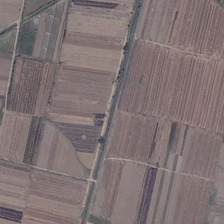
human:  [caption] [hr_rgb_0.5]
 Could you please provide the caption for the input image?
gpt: many different colors of farmland are separated by farm track .

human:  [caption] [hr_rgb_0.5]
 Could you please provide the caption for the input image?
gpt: here is a farmland divided into several blocks who have striped patterns of different directions .

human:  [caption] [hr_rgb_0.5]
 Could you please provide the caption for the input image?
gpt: many different colors of farmland are separated by farm track .

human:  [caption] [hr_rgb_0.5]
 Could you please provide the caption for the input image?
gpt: stipes of crops can be seen in those blocks of field .

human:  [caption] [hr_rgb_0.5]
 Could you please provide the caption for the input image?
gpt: some pieces of farmlands are together .